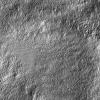
Atmospheric dust classification: not_dusty